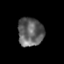
Tissue: prostate
Cell type: T cells
Senescence score: 0.3304
Nuclear area (px): 712
Mean DAPI intensity: 98.1